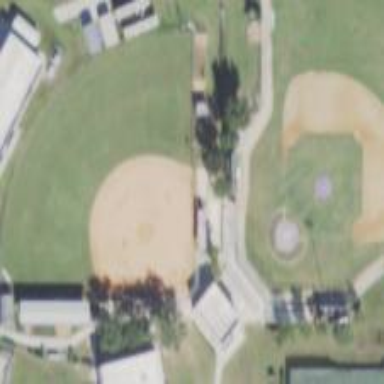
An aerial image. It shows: Softball pitch for leisure land activities.